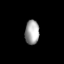
Tissue: lung
Cell type: T cells
Senescence score: 0.6621
Nuclear area (px): 339
Mean DAPI intensity: 164.029